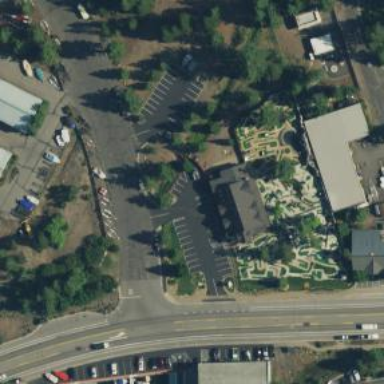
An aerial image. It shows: Miniature golf leisure land.